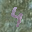
Label: 4